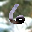
Label: 6